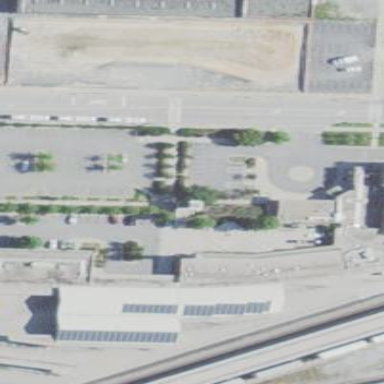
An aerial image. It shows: Train station building.